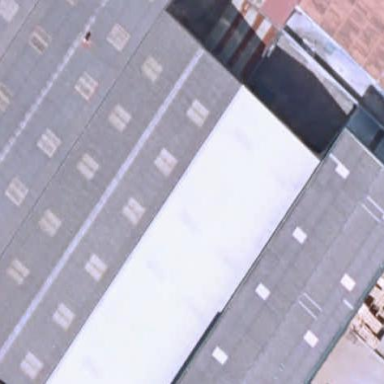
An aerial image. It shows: Industrial building.